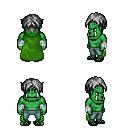
a pixel art fantasy rpg character, male body template, orc, green skin, green cape, teal pants, gray parted hairstyle, white cloth bandages, ghillies, four views (front, back, left, right), 2x2 character sprite sheet, small pixel art, hard edges, no anti-aliasing